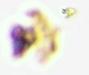
Label: Detritus